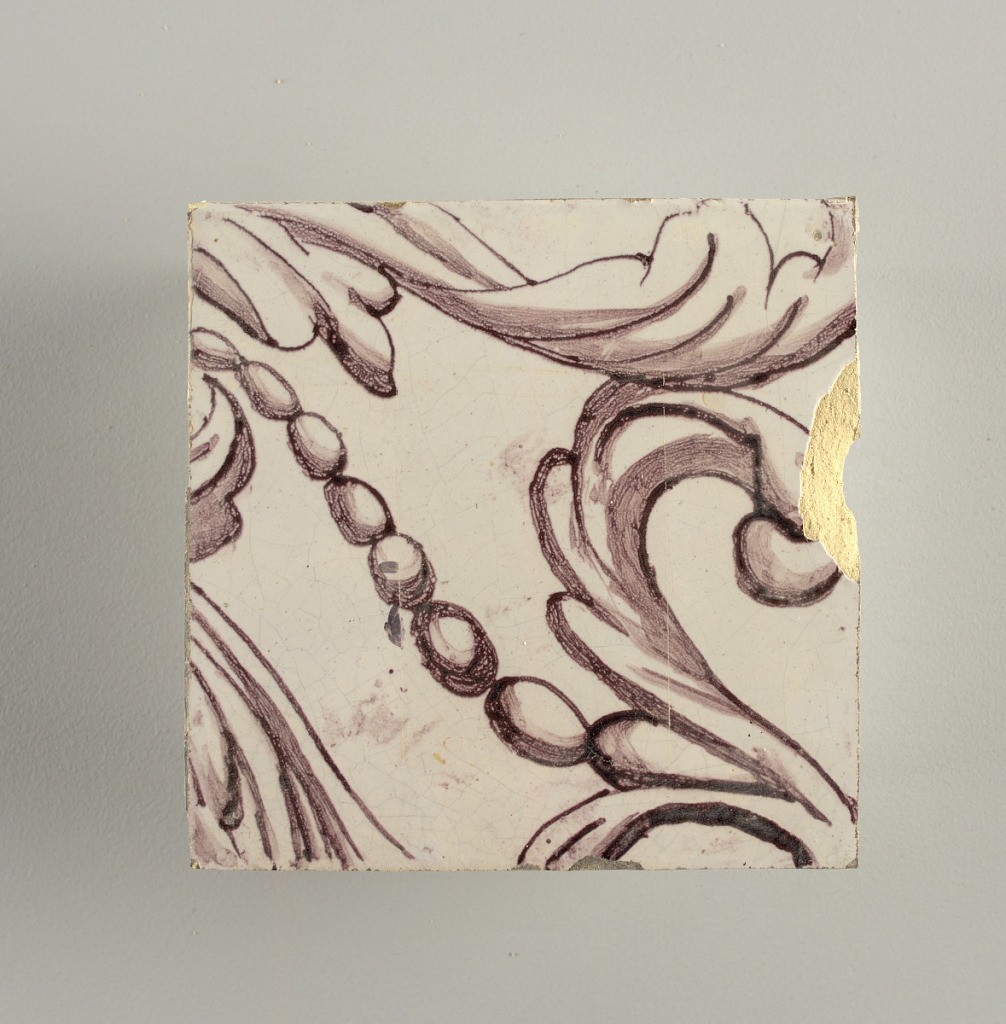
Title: Tile wall facing
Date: ca. 1725
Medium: Tin-glazed earthenware, underglaze
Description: Horizontal rectangle.  Thirty tiles wide and twenty-three tiles high with opening for fireplace eleven tiles wide and ten high.  Foliage arabesques disposed about three vertical axes from which are emphazised by urns at center and right, and at left by the figure of a standing woman carrying an infant on her arm and accompanied by two children.